Aerial crown-view tile of a tropical tree (Barro Colorado Island, Panama), acquired 20240611:
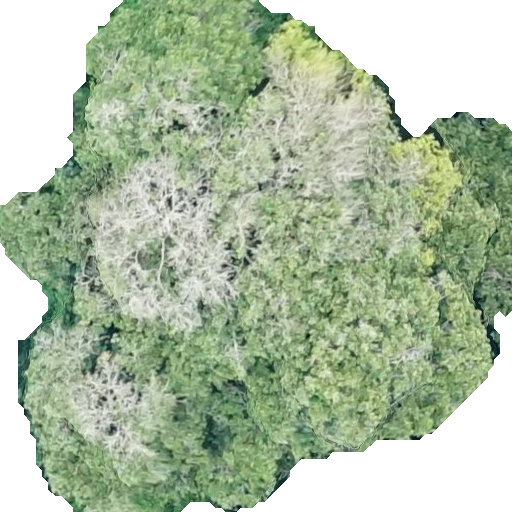
Species: Prioria copaifera
GBIF accepted scientific name: Prioria copaifera
Crown area: 324.604 m²